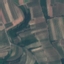
Label: PermanentCrop